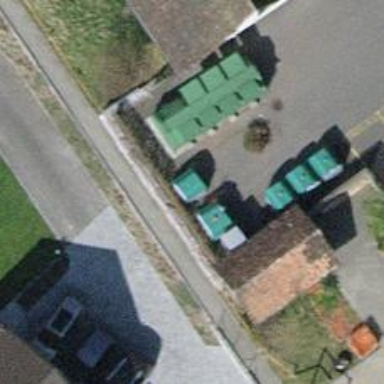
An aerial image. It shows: Recycling container for recycling.